【题型】填空题　【知识点】平面几何　【难度】easy
如图, $\angle APD = 90^\circ$, $AP = PB = BC = CD$, 在 $\triangle APB$、$\triangle APC$、$\triangle APD$、$\triangle ABC$、$\triangle ABD$、$\triangle ACD$中写出一对相似三角形\_\_\_\_\_\_。

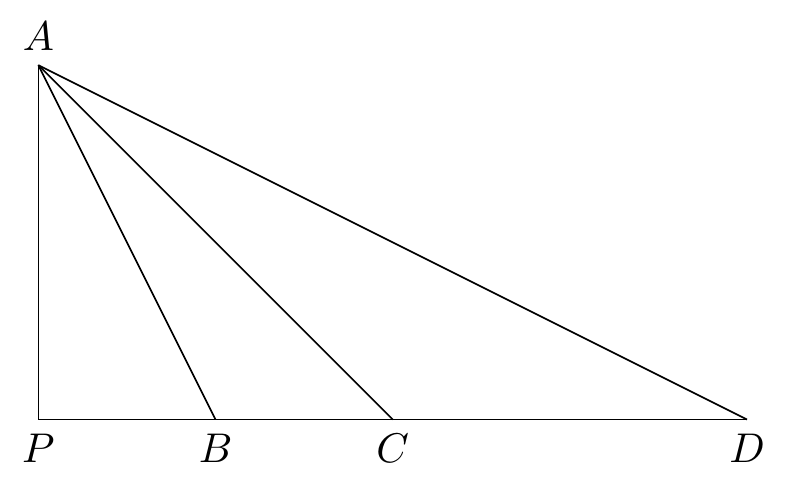
【解答】
解：
设 $AP = a$,

$\because \angle APD = 90^\circ$, $AP = PB = BC = CD$,

$\therefore AP = PB = BC = CD = a$,

$\therefore AB = \sqrt{2}a$,

$\frac{AB}{BD} = \frac{\sqrt{2}}{2}$, $\frac{BC}{AB} = \frac{\sqrt{2}}{2}$,

$\frac{AB}{BD} = \frac{BC}{AB}$,

又 $\angle ABC = \angle DBA$,

$\therefore \triangle ABC \sim \triangle DBA$,

故答案为：$\triangle ABC \sim \triangle DBA$。